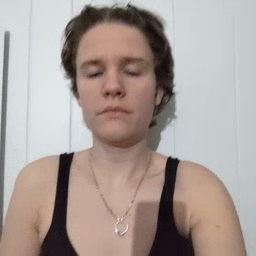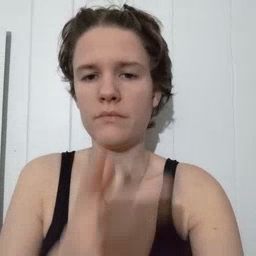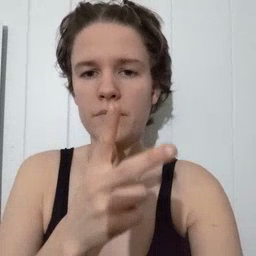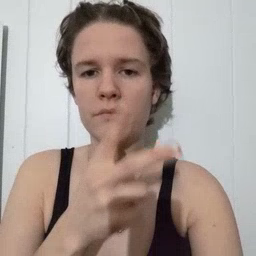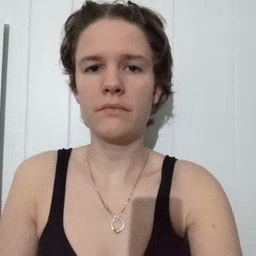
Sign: hen